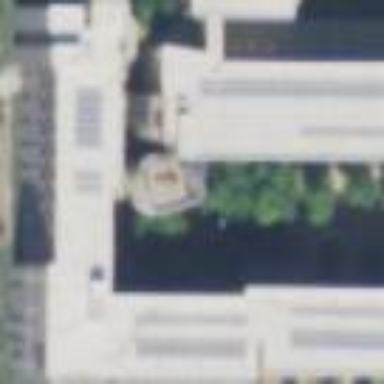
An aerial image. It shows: Dormitory building.